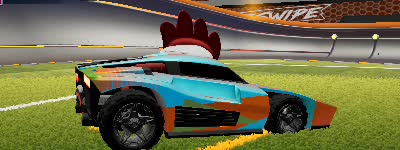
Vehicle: breakout